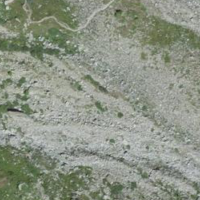
EUNIS habitat code: 48
Species observed at this site:
Jacobaea incana